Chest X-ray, PA view. Patient: 65 years old, sex M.
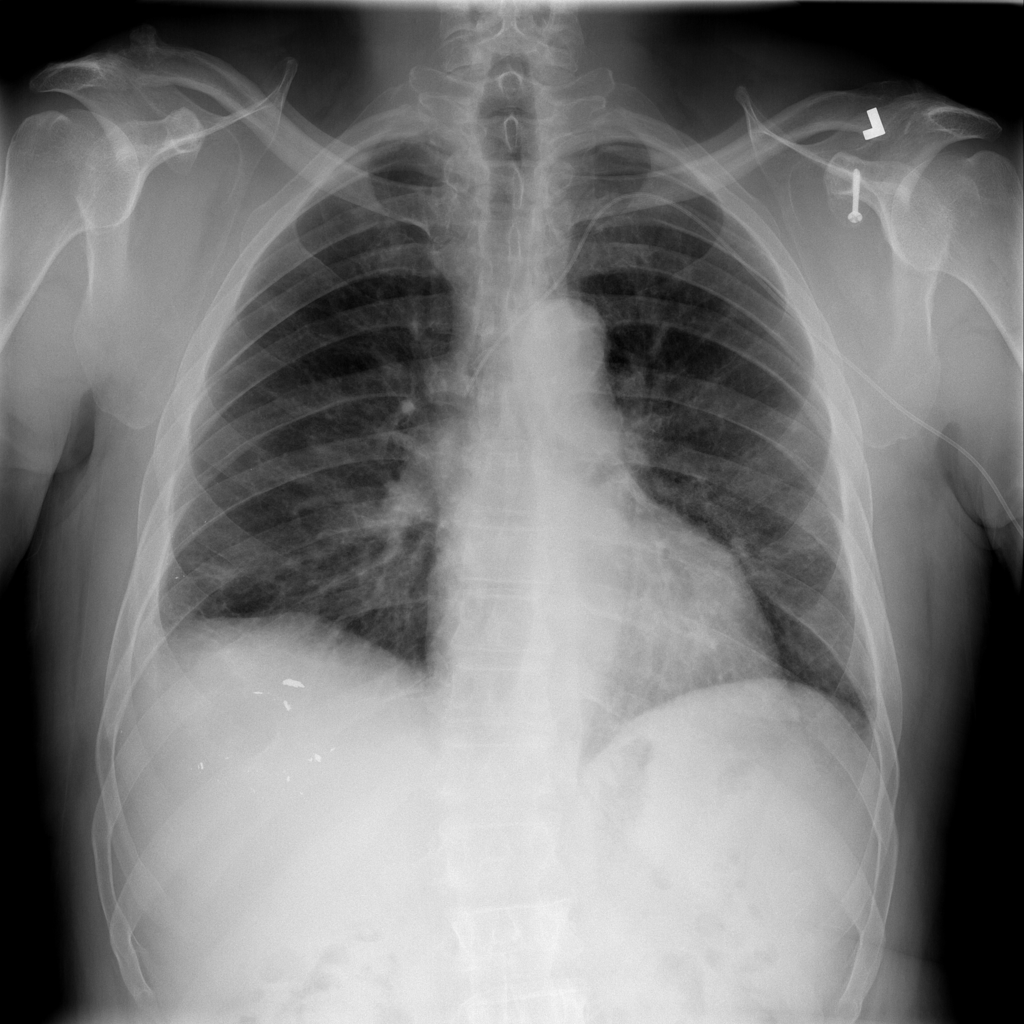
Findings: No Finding